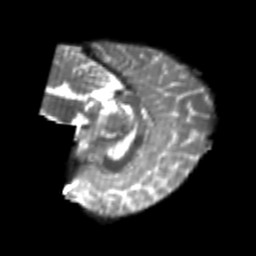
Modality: T2w
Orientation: sagittal
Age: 24
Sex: female
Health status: healthy
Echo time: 0.074 s